Question: How to set bullet indicators above the image?
'''
.mySlides {display:none}
/* Slideshow container */
.slideshow-container {
width: 100%;
position: absolute;
margin: auto;
z-index: -1;
}
/* Caption text */
.text {
color: #f2f2f2;
font-size: 15px;
position: absolute;
bottom: 8px;
width: 100%;
text-align: center;
}
/* Number text (1/3 etc) */
.numbertext {
color: #f2f2f2;
font-size: 12px;
padding: 8px 12px;
position: absolute;
top: 0;
}
/* The dots/bullets/indicators */
.dot {
height: 13px;
width: 13px;
margin: 0 2px;
background-color: #bbb;
border-radius: 50%;
display: inline-block;
transition: background-color 0.6s ease;
}
.active {
background-color: #717171;
}
/* Fading animation */
.fade {
-webkit-animation-name: fade;
-webkit-animation-duration: 1.5s;
animation-name: fade;
animation-duration: 1.5s;
}
@-webkit-keyframes fade {
from {opacity: .4}
to {opacity: 1}
}
@keyframes fade {
from {opacity: .4}
to {opacity: 1}
}
/* On smaller screens, decrease text size */
@media only screen and (max-width: 300px) {
.text {font-size: 11px}
}
'''
'''
<!--Slide Show Starts-->
<div class="slideshow-container">
<div class="mySlides fade">
<div class="numbertext">Acharya Tulsi</div>
<img src="https://www.w3schools.com/css/trolltunga.jpg" style="width:100%">
</div>
<div class="mySlides fade">
<div class="numbertext">Acharya Mahapragya</div>
<img src="https://www.planwallpaper.com/static/images/download-happy-janmashtami-hd-images.jpg" style="width:100%">
</div>
<div class="mySlides fade">
<div class="numbertext">Acharya Mahashraman</div>
<img src="https://wallpaperbrowse.com/media/images/free_high_resolution_images_for_download-1.jpg" style="width:100%">
</div>
<div class="text" style="text-align:center">
<span class="dot"></span>
<span class="dot"></span>
<span class="dot"></span>
</div>
<!--Slide Show Ends-->
<script>
var slideIndex = 0;
showSlides();
function showSlides() {
var i;
var slides = document.getElementsByClassName("mySlides");
var dots = document.getElementsByClassName("dot");
for (i = 0; i < slides.length; i++) {
slides[i].style.display = "none";
}
slideIndex++;
if (slideIndex> slides.length) {slideIndex = 1}
for (i = 0; i < dots.length; i++) {
dots[i].className = dots[i].className.replace(" active", "");
}
slides[slideIndex-1].style.display = "block";
dots[slideIndex-1].className += " active";
setTimeout(showSlides, 2000); // Change image every 2 seconds
}
</script>
<div>
<h2><center>Directory</center></h2>
<form>
<div>
<input type="text" placeholder="Type Sirname to get details" id=""><br><center><input type="submit" Value="Search" id=""></center>
</div>
</form>
</div>
'''
I need somehow like the image

Also if I clear text box and submit button I will have the same thing I want.
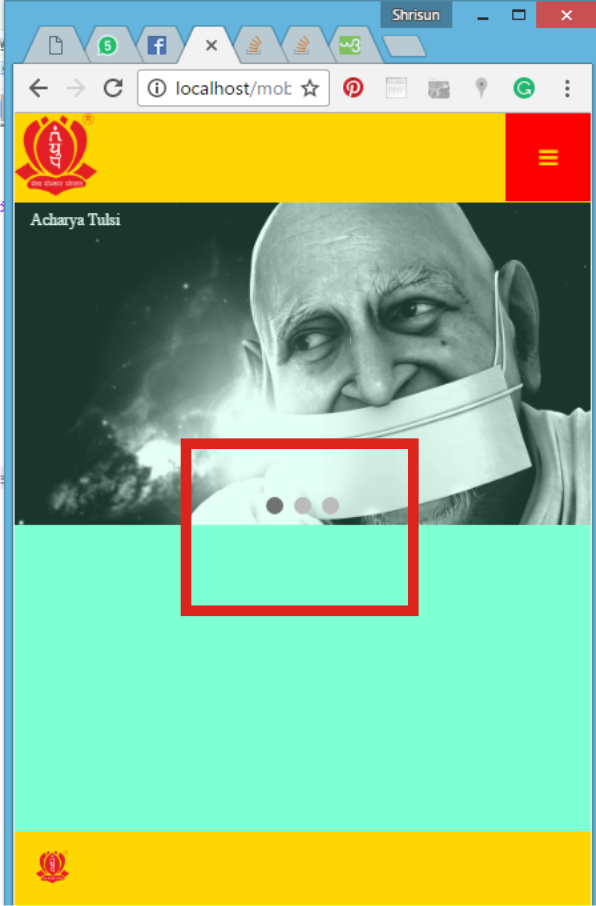
Answer: A cleaner solution is to use <URL>.
Here is a working demo:
'''
.carousel-caption {
top: 0;
bottom: auto;
}
'''
'''
<link rel="stylesheet" href="https://maxcdn.bootstrapcdn.com/bootstrap/3.3.7/css/bootstrap.min.css">
<script src="https://ajax.googleapis.com/ajax/libs/jquery/3.2.1/jquery.min.js"></script>
<script src="https://maxcdn.bootstrapcdn.com/bootstrap/3.3.7/js/bootstrap.min.js"></script>
<div id="myCarousel" class="carousel slide" data-ride="carousel">
<!-- Indicators -->
<ol class="carousel-indicators">
<li data-target="#myCarousel" data-slide-to="0" class="active"></li>
<li data-target="#myCarousel" data-slide-to="1"></li>
<li data-target="#myCarousel" data-slide-to="2"></li>
</ol>
<!-- Wrapper for slides -->
<div class="carousel-inner">
<div class="item active">
<img src="https://www.w3schools.com/css/trolltunga.jpg" alt="Slide 1">
<div class="carousel-caption">
Acharya Tulsi
</div>
</div>
<div class="item">
<img src="https://www.planwallpaper.com/static/images/download-happy-janmashtami-hd-images.jpg" alt="Slide 2">
<div class="carousel-caption">
Acharya Mahapragya
</div>
</div>
<div class="item">
<img src="https://wallpaperbrowse.com/media/images/free_high_resolution_images_for_download-1.jpg" alt="image three">
<div class="carousel-caption">
Acharya Mahashraman
</div>
</div>
</div>
<!-- Left and right controls -->
<a class="left carousel-control" href="#myCarousel" data-slide="prev">
<span class="glyphicon glyphicon-chevron-left"></span>
<span class="sr-only">Previous</span>
</a>
<a class="right carousel-control" href="#myCarousel" data-slide="next">
<span class="glyphicon glyphicon-chevron-right"></span>
<span class="sr-only">Next</span>
</a>
</div>
<div>
<h2><center>Directory</center></h2>
<form>
<div>
<input type="text" placeholder="Type Sirname to get details" id="">
<br>
<center>
<input type="submit" Value="Search" id="">
</center>
</div>
</form>
</div>
'''